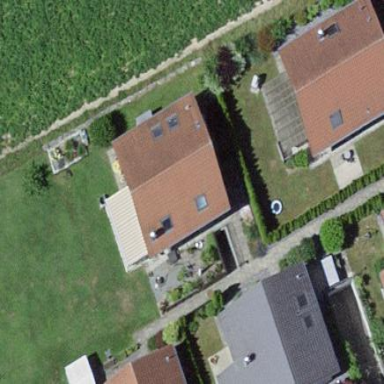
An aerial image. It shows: Building with tiled roof.